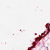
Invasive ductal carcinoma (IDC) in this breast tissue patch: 0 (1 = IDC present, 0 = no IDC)